Question: I am trying to add Floating Edit text to my app. For this have added 'com.android.support:design:28.0.0' dependency to my build.gradle (;app).
I'm getting this following error if try to run the project.
if need to refactor>Migrate to androidX :(please guide me to the process)

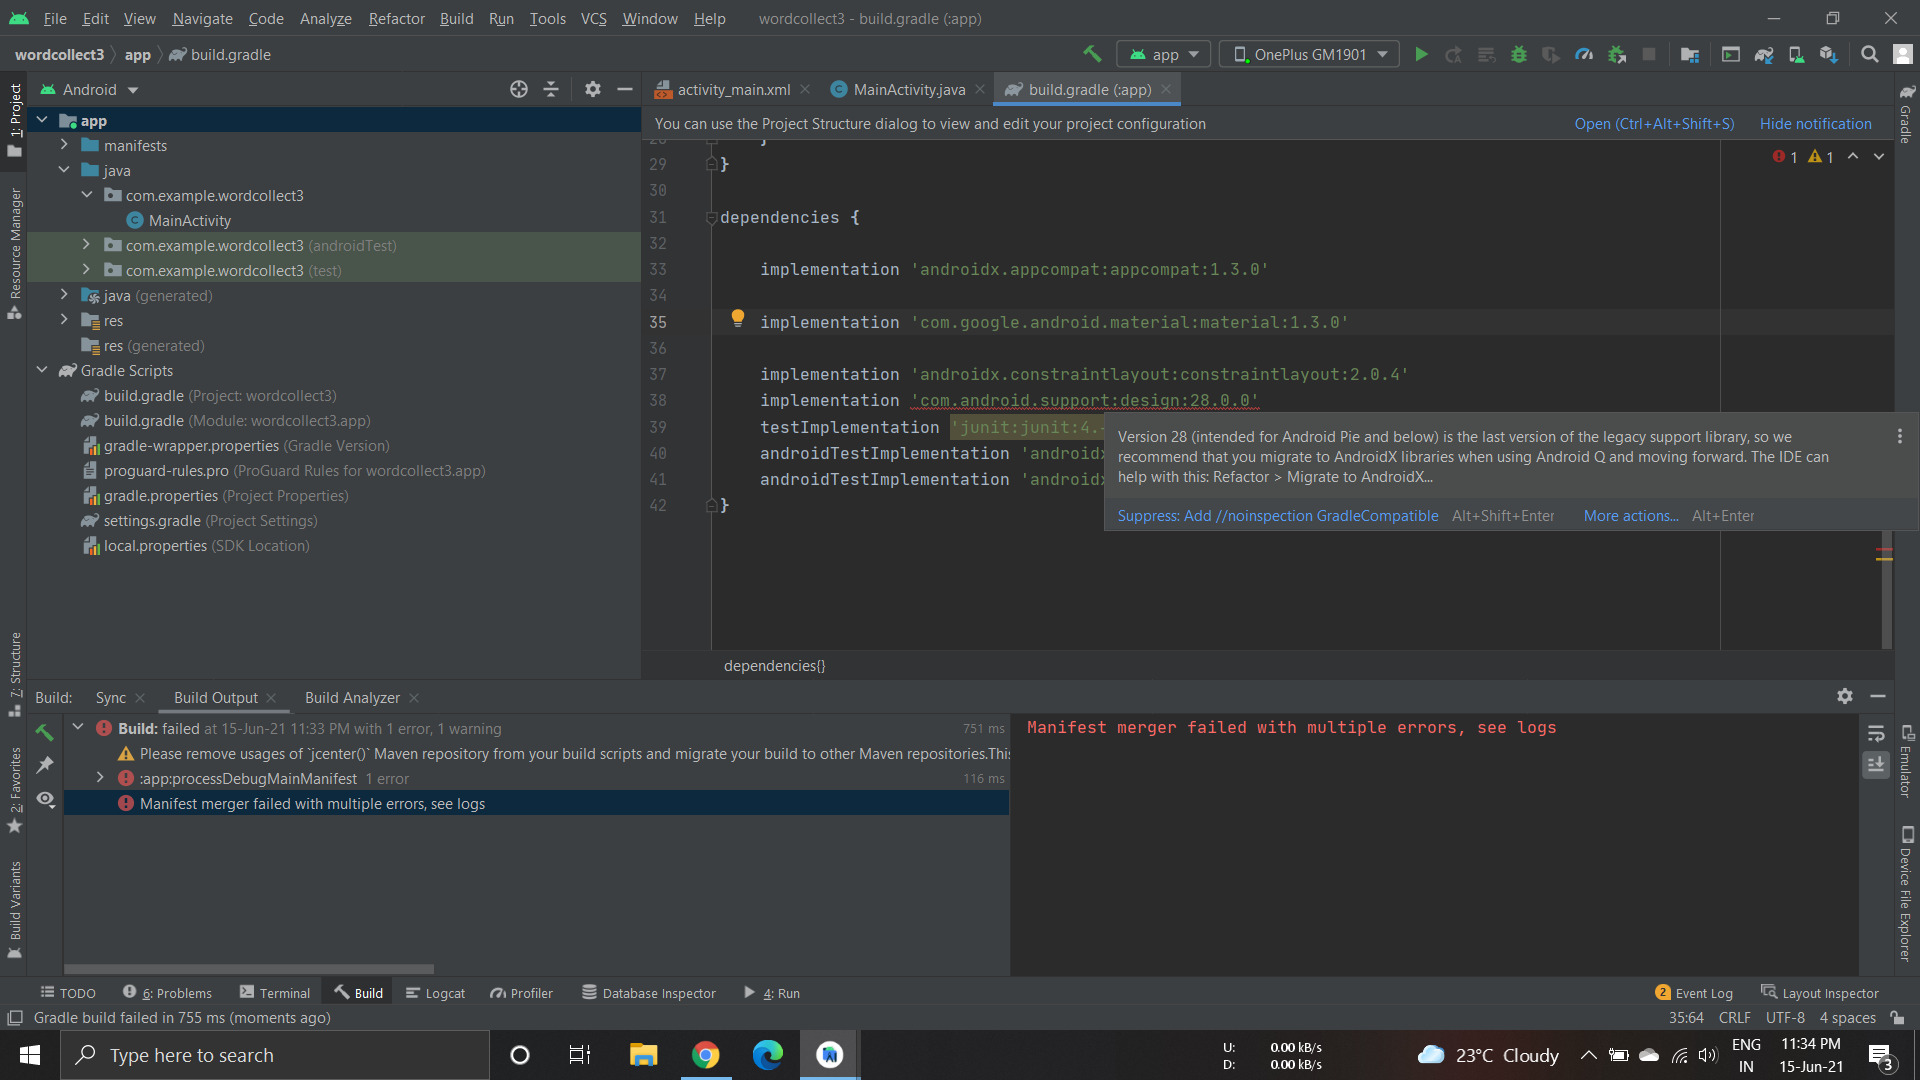
Answer: You don't need this dependency since you are using the (it is a drop-in replacement for Android's Design Support Library).
Just it.